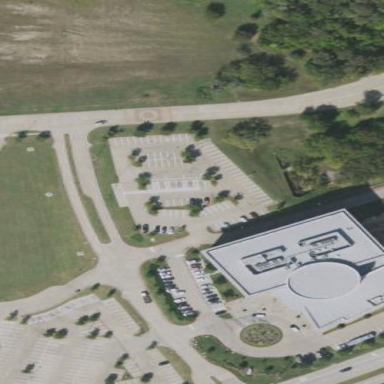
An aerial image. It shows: Parking area with surface.